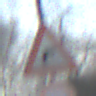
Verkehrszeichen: KurveRechts
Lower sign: Ueberholverbot
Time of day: MorningAfternoon
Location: Outdoor (Suburban)
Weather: PartlyCloudy
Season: NotSpecified
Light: Natural